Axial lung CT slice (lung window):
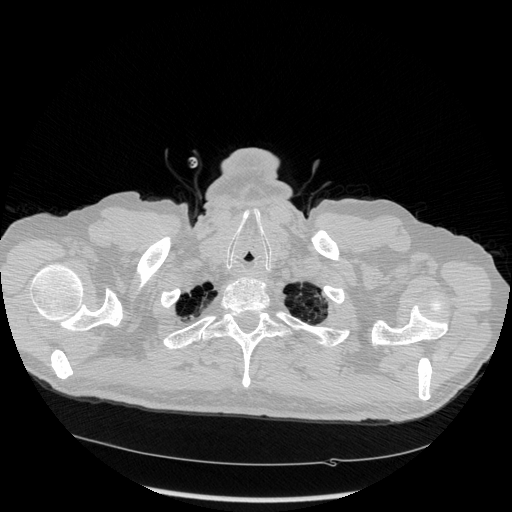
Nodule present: no